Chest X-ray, PA view. Patient: 60 years old, sex F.
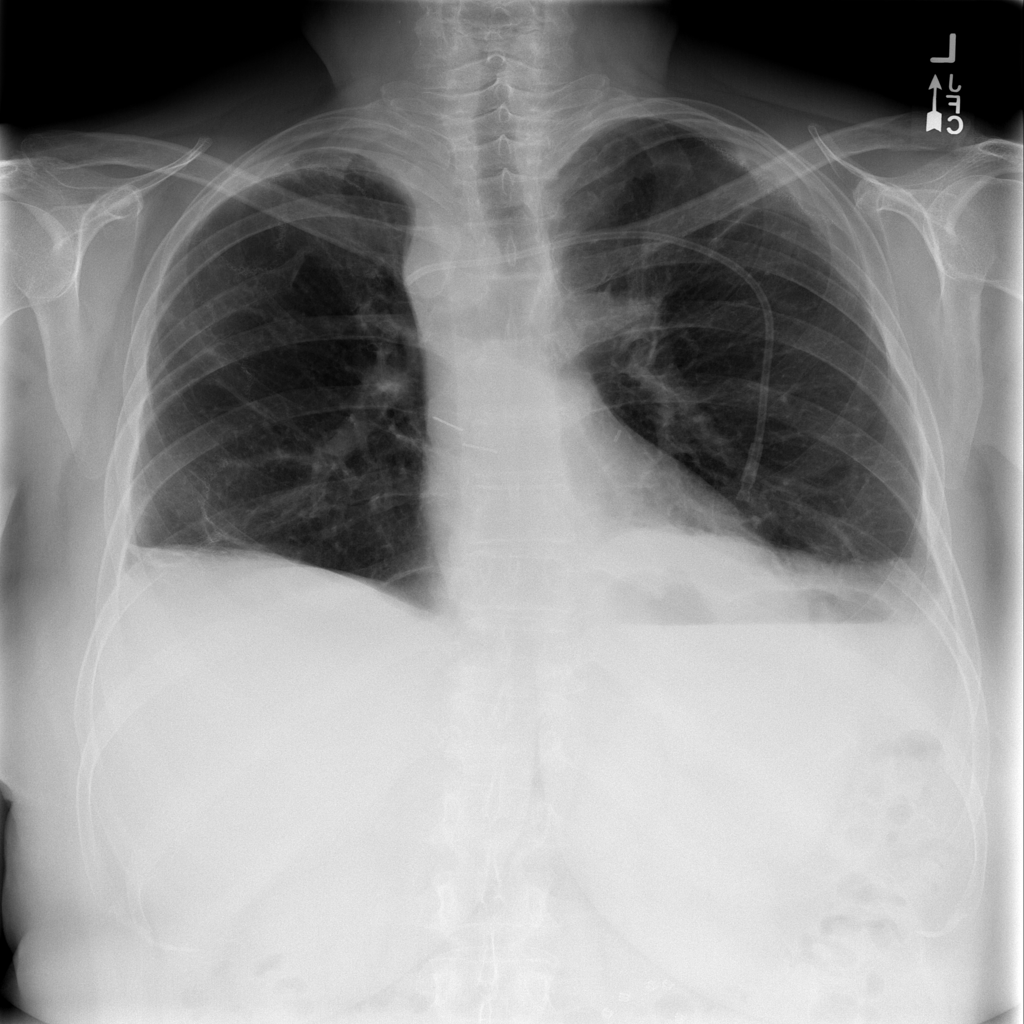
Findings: Atelectasis